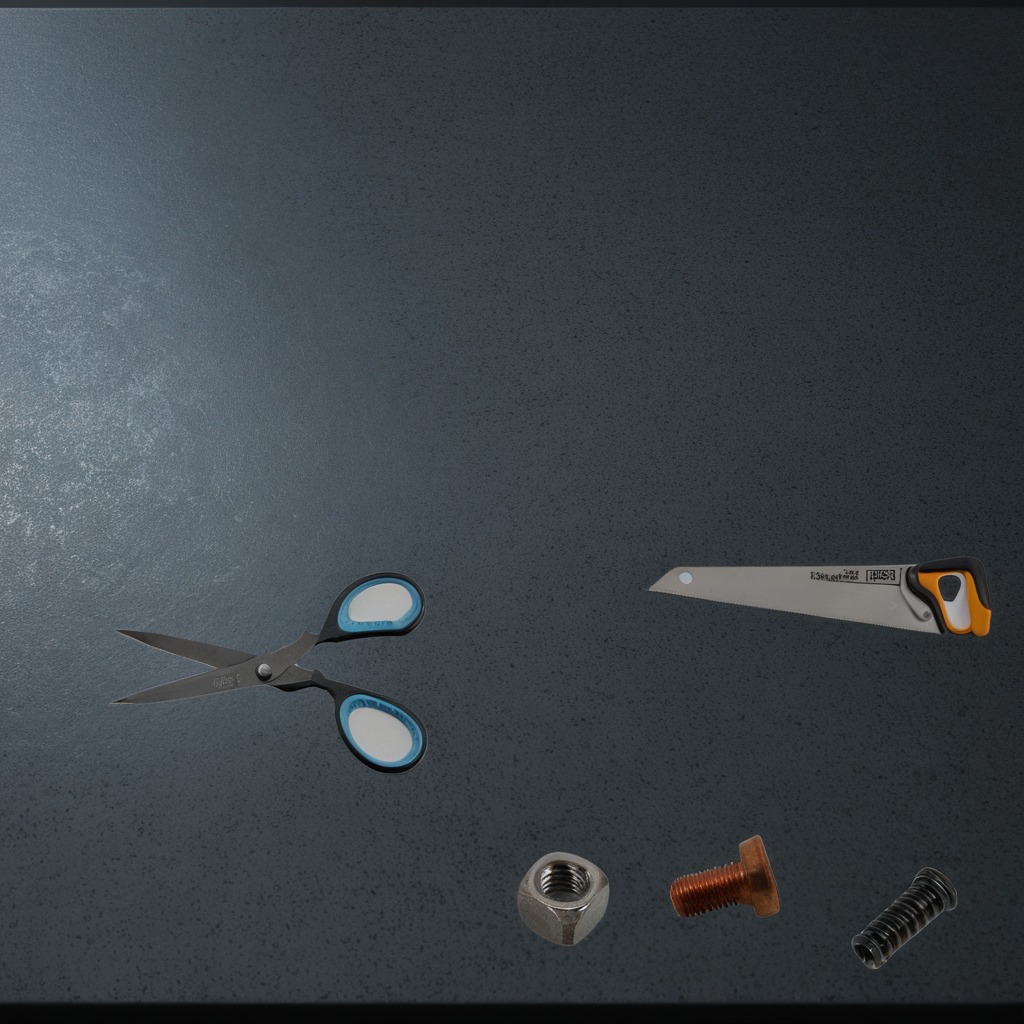
A metal machine screw, a coiled metal spring, a handheld metal saw, a metal nut, and a pair of scissors are lying on the granite table.